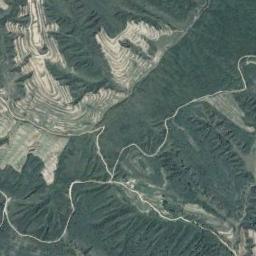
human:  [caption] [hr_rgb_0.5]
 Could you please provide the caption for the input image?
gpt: The mountain is full of green plants with lines of bare land .

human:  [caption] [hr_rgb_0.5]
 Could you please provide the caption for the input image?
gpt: There are many terraces and mountain trails on this mountain .

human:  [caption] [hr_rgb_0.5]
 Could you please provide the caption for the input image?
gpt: There are many trees on the mountain .

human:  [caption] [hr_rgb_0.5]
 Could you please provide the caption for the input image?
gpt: The folded mountain is covered with dense vegetation and has some terraces and roads .

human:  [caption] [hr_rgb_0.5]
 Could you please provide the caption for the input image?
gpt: There are some rapid rivers on the green mountain .